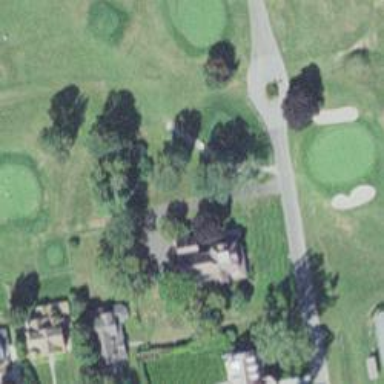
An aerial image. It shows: Golf cartpath that is also road path.